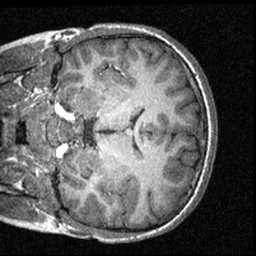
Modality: T1w
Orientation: coronal
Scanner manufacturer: siemens
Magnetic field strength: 3 T
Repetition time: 1.57 s
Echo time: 0.00304 s